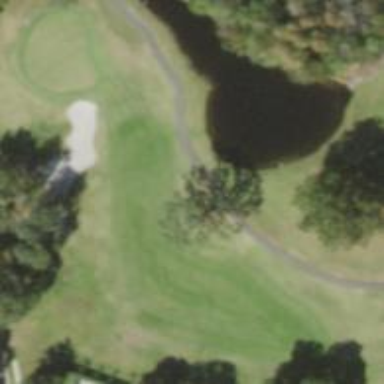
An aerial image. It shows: Scenic golf fairway.